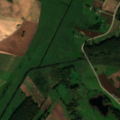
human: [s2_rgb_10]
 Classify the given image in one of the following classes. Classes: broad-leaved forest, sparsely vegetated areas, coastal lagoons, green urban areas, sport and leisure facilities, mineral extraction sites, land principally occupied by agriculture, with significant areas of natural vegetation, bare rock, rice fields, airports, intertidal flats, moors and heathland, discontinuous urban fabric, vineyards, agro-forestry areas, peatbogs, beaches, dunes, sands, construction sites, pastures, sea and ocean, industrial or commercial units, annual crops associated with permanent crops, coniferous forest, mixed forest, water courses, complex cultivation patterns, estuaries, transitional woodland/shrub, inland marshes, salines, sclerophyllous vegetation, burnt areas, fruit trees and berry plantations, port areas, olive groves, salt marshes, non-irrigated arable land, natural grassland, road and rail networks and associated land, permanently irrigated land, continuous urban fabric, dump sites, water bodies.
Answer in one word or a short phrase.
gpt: non-irrigated arable land, pastures, complex cultivation patterns, land principally occupied by agriculture, with significant areas of natural vegetation, broad-leaved forest